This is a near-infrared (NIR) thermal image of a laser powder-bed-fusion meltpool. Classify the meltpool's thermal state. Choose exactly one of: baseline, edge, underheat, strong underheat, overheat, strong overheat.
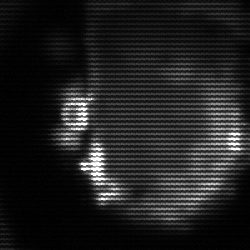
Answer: baseline